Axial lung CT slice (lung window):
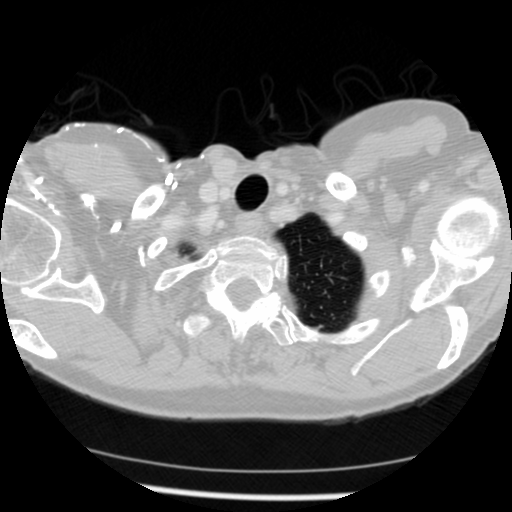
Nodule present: no